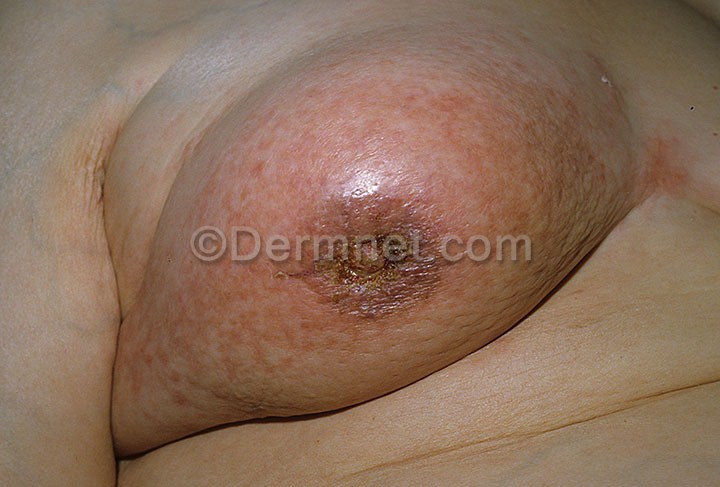
Disease: Actinic Keratosis Basal Cell Carcinoma and other Malignant Lesions